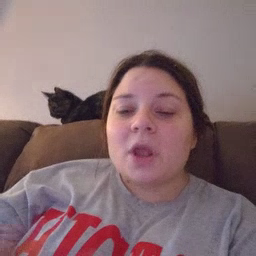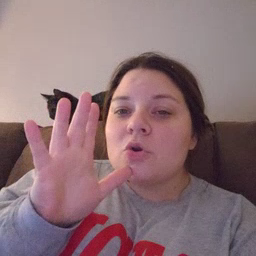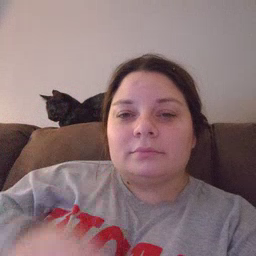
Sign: grandpa